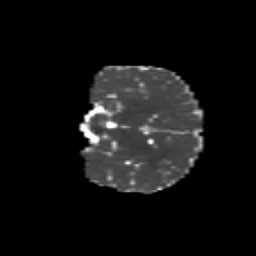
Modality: MD
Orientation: coronal
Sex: female
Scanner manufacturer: siemens
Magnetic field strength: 3 T
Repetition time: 5 s
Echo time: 0.071 s